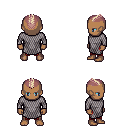
a pixel art fantasy rpg character, male body template, human, dark skin, chain mail, red pants, white blonde short mohawk hairstyle, four views (front, back, left, right), 2x2 character sprite sheet, small pixel art, hard edges, no anti-aliasing